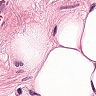
Metastatic tissue present: no